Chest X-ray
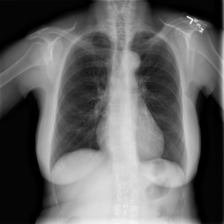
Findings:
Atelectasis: negative
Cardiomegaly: negative
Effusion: negative
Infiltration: positive
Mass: negative
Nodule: negative
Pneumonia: negative
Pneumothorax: negative
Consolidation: negative
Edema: negative
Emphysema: negative
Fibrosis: negative
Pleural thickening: negative
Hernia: negative